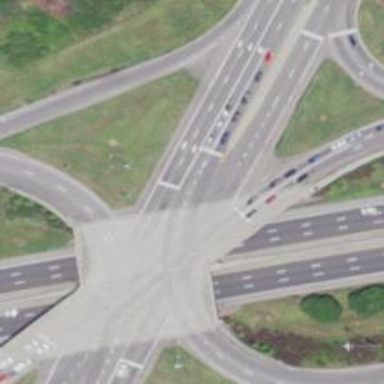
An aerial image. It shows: Asphalt surface bridge on motorway link within junction.